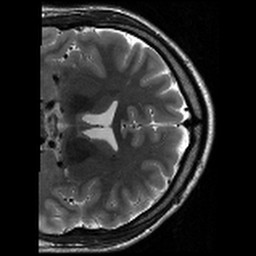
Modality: T2w
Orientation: coronal
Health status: healthy
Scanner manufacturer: siemens
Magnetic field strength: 3 T
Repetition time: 8.02 s
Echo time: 0.08 s